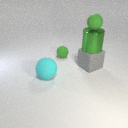
small green rubber sphere to the left of large gray rubber cube